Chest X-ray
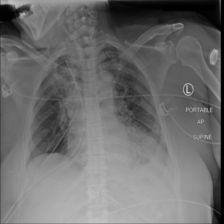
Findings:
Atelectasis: negative
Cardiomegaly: negative
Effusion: negative
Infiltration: negative
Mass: negative
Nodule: negative
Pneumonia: negative
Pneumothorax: negative
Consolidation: negative
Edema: negative
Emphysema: negative
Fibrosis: negative
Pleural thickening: negative
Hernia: negative